Question: We have an app previously built on phonegap and now migrated to React Native/Expo. We are trying to build the android .apk using the keystore we had before and we get the following error:

I know that the problem is not with my .keystore, since through 'expo fetch:android:keystore' I've got the keystore generated by EXPO and it gives me the same error!
Using 'expo build:android' works fine, but I can't deploy since the fingerprints doesn't match with the app I have already published.
Any ideas?
Thanks!
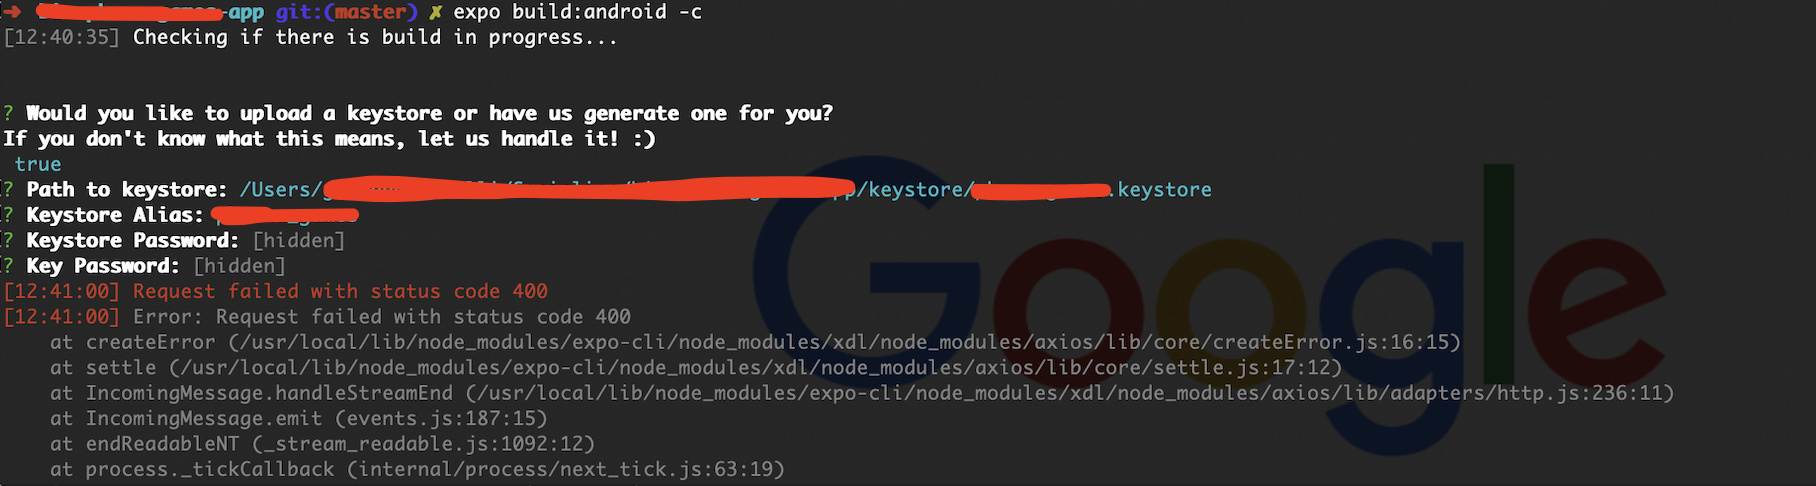
Answer: There was an issue with expo-cli '2.7.1' and it's fixed on '2.7.2'. So just needed to update my cli version!